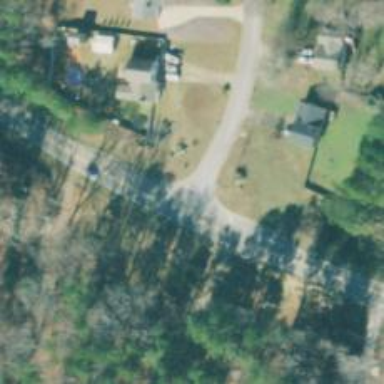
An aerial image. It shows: Smooth asphalt road in residential area.